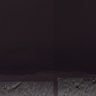
Metastatic tissue present: no